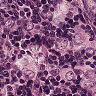
Metastatic tissue present: yes